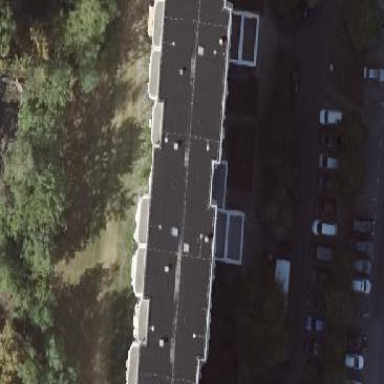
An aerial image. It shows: Apartment building with flat roof.